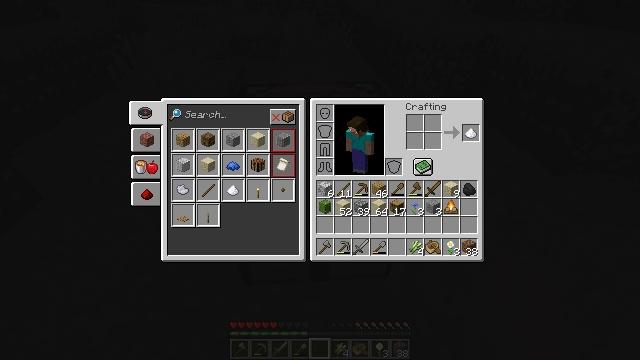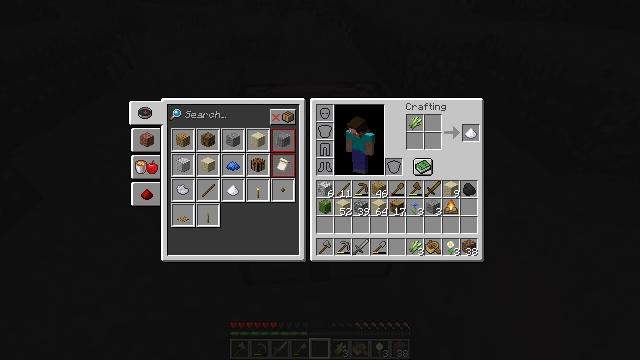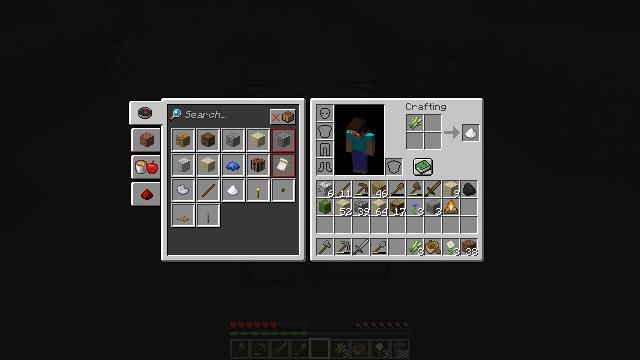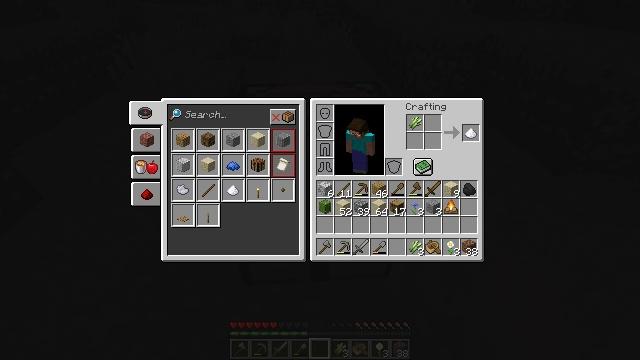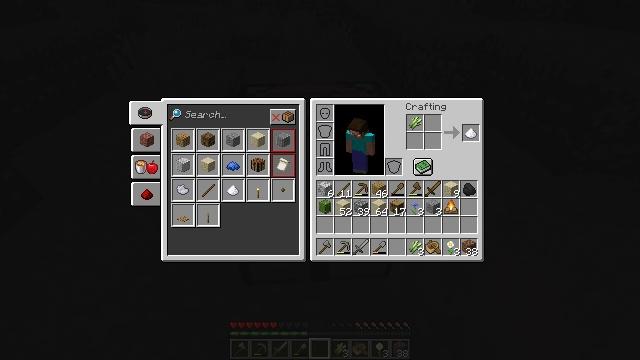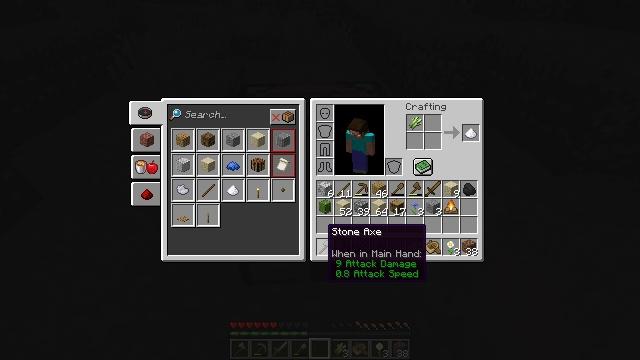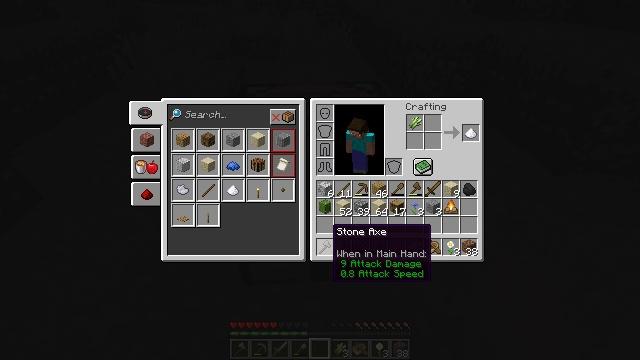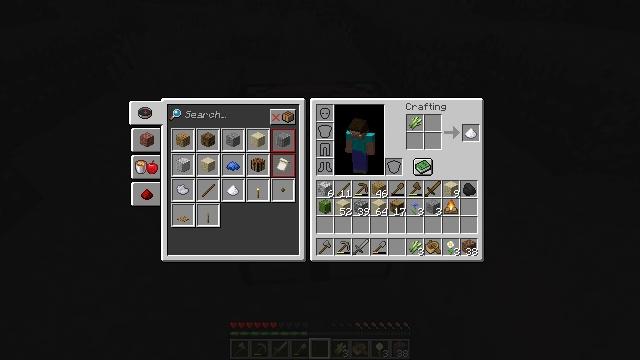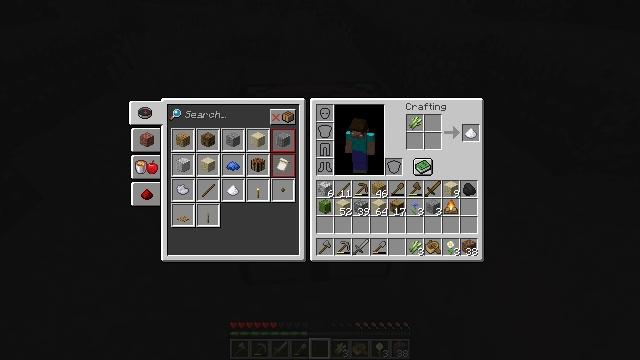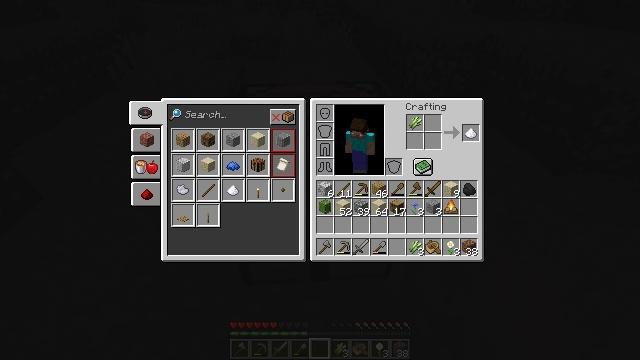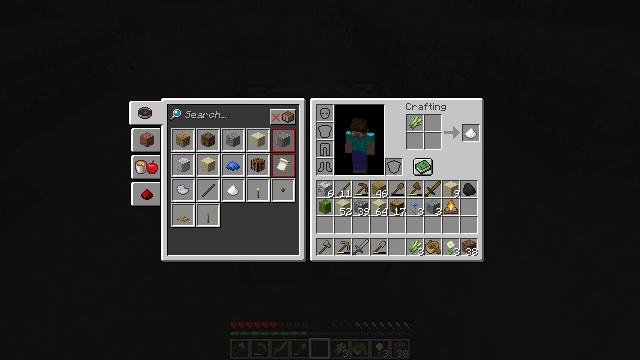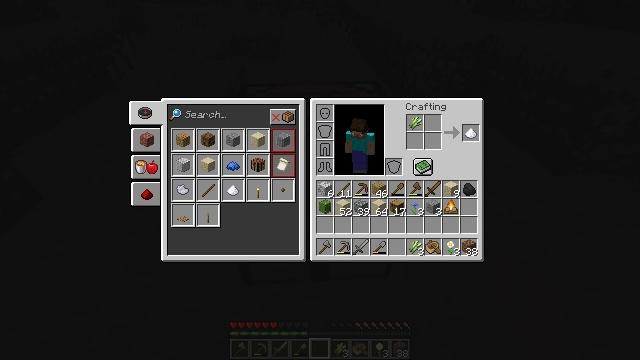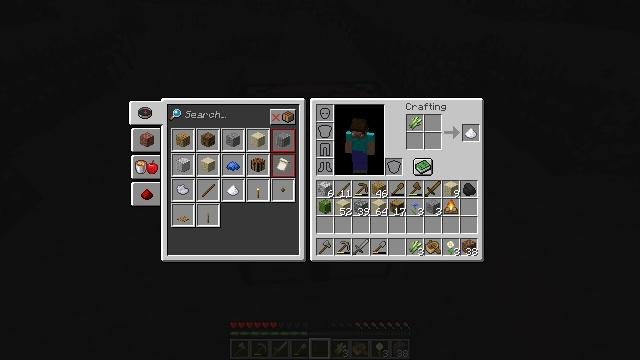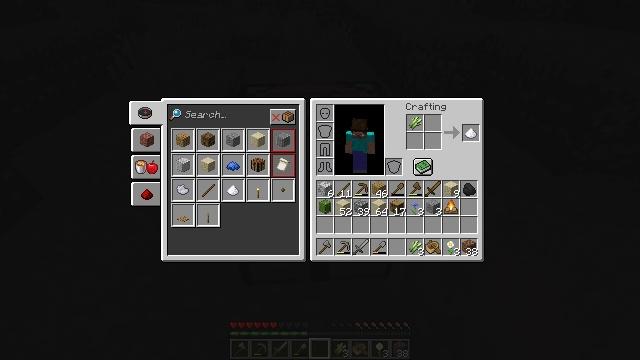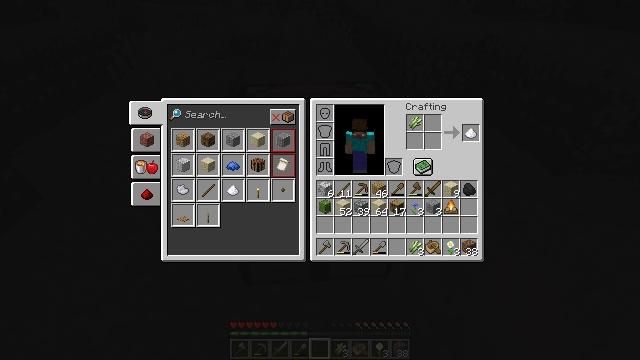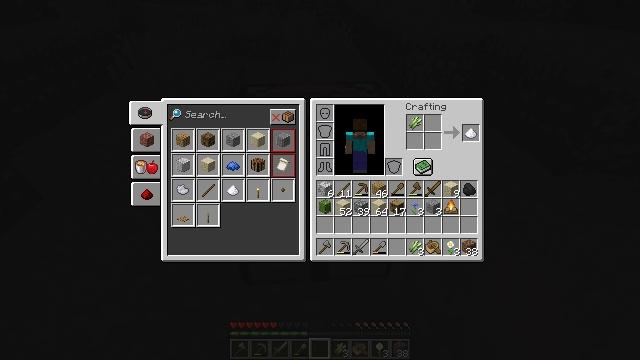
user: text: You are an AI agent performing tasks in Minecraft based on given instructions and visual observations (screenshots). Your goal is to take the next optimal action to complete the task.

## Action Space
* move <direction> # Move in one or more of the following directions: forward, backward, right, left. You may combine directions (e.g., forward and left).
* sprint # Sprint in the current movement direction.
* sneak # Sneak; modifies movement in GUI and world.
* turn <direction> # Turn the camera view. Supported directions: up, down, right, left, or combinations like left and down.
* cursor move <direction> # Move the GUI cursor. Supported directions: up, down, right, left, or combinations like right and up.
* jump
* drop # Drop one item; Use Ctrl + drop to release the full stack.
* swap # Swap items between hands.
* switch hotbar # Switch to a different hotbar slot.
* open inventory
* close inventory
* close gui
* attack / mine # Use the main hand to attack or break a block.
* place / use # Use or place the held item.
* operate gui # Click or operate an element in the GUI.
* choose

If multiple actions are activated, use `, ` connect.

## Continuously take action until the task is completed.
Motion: motion action
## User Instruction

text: Use sugarcane to craft sugar.
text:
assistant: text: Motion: cursor move right and down
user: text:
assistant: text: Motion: cursor move right and down
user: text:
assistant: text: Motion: no_op
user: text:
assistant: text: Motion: no_op
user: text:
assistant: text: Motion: no_op
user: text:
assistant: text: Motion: no_op
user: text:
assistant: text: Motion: cursor move right
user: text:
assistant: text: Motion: no_op
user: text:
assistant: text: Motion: no_op
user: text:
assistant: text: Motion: no_op
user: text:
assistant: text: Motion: no_op
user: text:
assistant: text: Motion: cursor move right
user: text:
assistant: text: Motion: no_op
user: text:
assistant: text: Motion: no_op
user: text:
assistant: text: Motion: no_op
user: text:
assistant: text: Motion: no_op
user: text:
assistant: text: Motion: no_op
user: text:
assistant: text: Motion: no_op
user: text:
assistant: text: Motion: cursor move right
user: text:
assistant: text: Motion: no_op
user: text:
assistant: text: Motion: cursor move right and up
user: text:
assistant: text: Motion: cursor move right and up
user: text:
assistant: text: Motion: cursor move right and up
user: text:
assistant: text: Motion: no_op
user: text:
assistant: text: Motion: no_op
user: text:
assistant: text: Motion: no_op
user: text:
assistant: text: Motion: no_op
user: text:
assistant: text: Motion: cursor move up
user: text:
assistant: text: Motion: no_op
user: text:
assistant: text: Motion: no_op